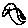
Label: bird